Interaction volume radius: 5 \u00c5
Interaction volume height: 30 \u00c5
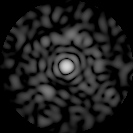
Disorder parameter: 0.8128